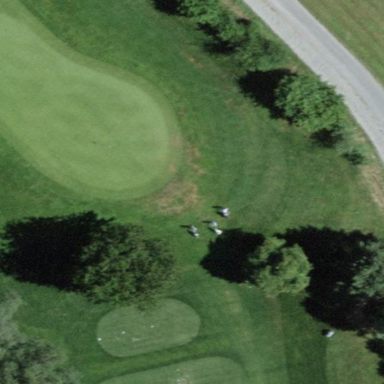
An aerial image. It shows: Picturesque green golfing area with grass land use.